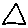
Label: triangle